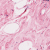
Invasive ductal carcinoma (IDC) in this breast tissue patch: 0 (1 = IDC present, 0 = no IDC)